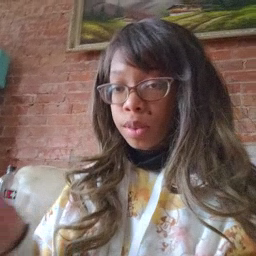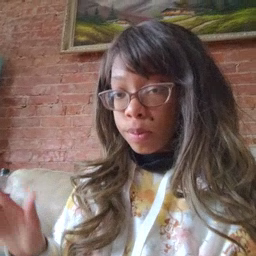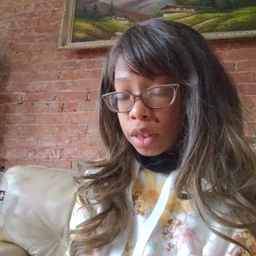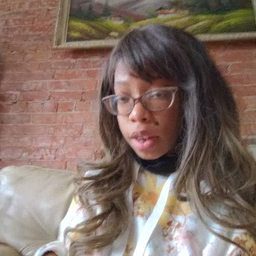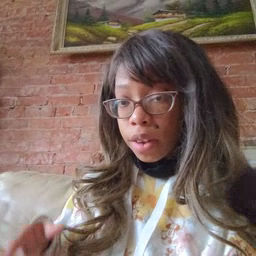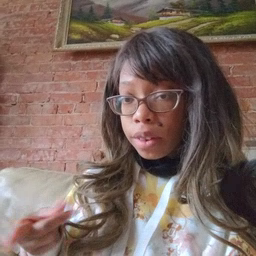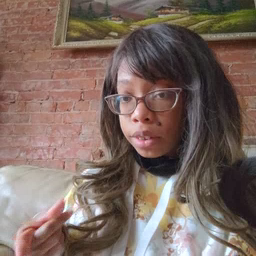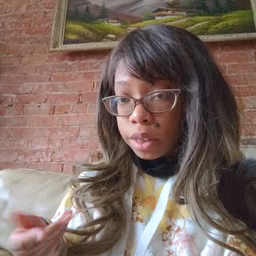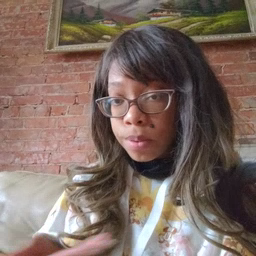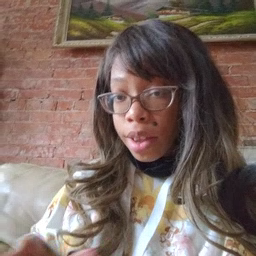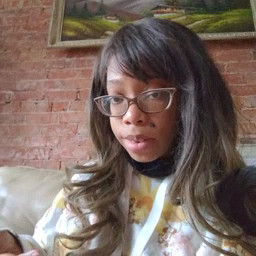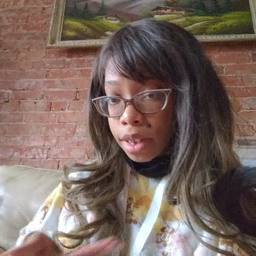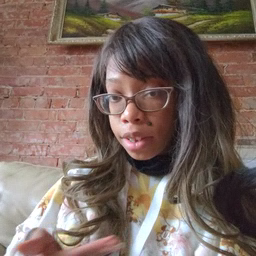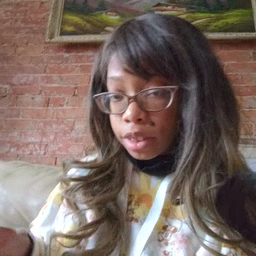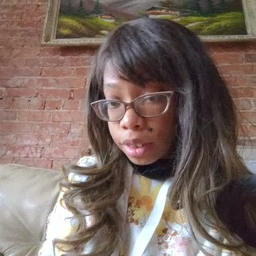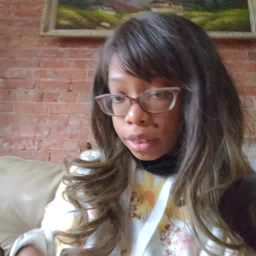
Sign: puppy